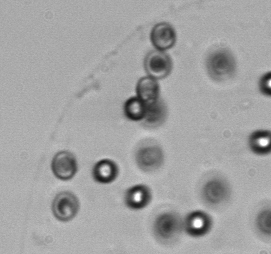
Label: Phaeocystis